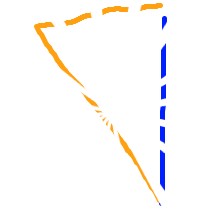
Shape: triangle